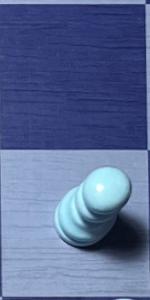
Label: Pawn_White